Question: I have created installer which needs to delete some files and folder if they already exists and replace with new one.
When the user clicks on install, the installer prompts for UAC. On selecting Yes, the installer will call the method to delete existing files and folder. But it is unable to delete the files and folder. Code I am using is DI.Delete(path). It gives this error
'''
Access to the path 'CodeCreate.aspx' is denied.
at System.IO.Directory.DeleteHelper(String fullPath, String userPath, Boolean recursive)
at System.IO.Directory.Delete(String fullPath, String userPath, Boolean recursive)
at System.IO.DirectoryInfo.Delete(Boolean recursive)
at CustomizationCA.CustomActions.DeleteExistingFilesAndFolder(Session session)
'''
While if I run command prompt as administrator and then using "msiexec /i Setup.msi" command, it deletes those files and folder.
And when using Directory.Delete(path,true); I am getting this as exception
'''
Exception thrown by custom action:
System.Reflection.TargetInvocationException: Exception has been thrown by the target of an invocation. ---> System.Security.SecurityException: The source was not found, but some or all event logs could not be searched. Inaccessible logs: Security.
at System.Diagnostics.EventLog.FindSourceRegistration(String source, String machineName, Boolean readOnly)
at System.Diagnostics.EventLog.SourceExists(String source, String machineName)
at System.Diagnostics.EventLog.VerifyAndCreateSource(String sourceName, String currentMachineName)
at System.Diagnostics.EventLog.WriteEntry(String message, EventLogEntryType type, Int32 eventID, Int16 category, Byte rawData)
at System.Diagnostics.EventLog.WriteEntry(String source, String message, EventLogEntryType type, Int32 eventID, Int16 category, Byte rawData)
at System.Diagnostics.EventLog.WriteEntry(String source, String message)
at CustomizationCA.CustomActions.DeleteExistingFilesAndFolder(Session session)
'''
I am using WIX tool to create installer.
If I go to properties of particular file and then give full permission to all users and then try to delete the file, the file is getting deleted.

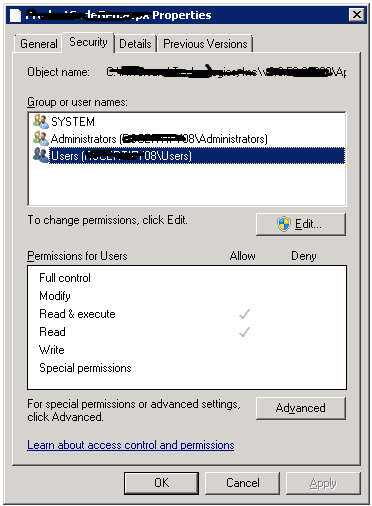
Answer: Check to see if the folder or file is read-only or not. Bring files to normal state first.
Use this code before deleting in your directory
'''
File.SetAttribute(path, FileAttributes.Normal);
File.Delete(path);
'''